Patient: sex F, age 74
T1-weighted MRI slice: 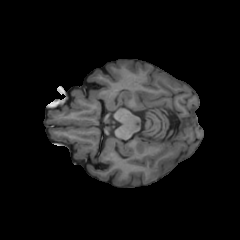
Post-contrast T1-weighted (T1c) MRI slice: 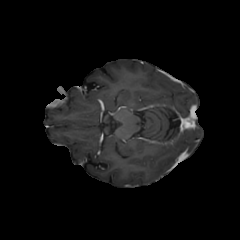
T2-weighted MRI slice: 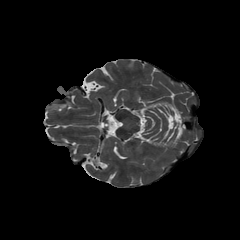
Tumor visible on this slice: no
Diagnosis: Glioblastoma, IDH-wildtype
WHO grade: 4